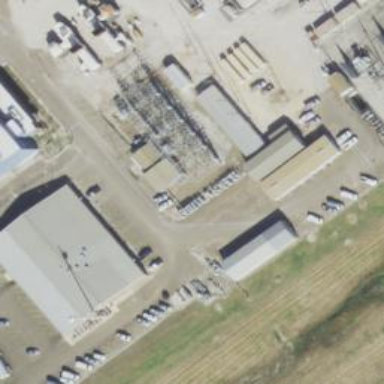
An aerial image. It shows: Fenced power substation at the transmission level.